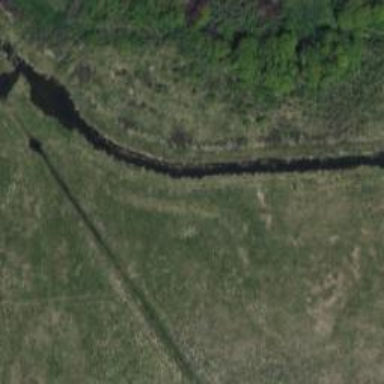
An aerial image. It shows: Canal.